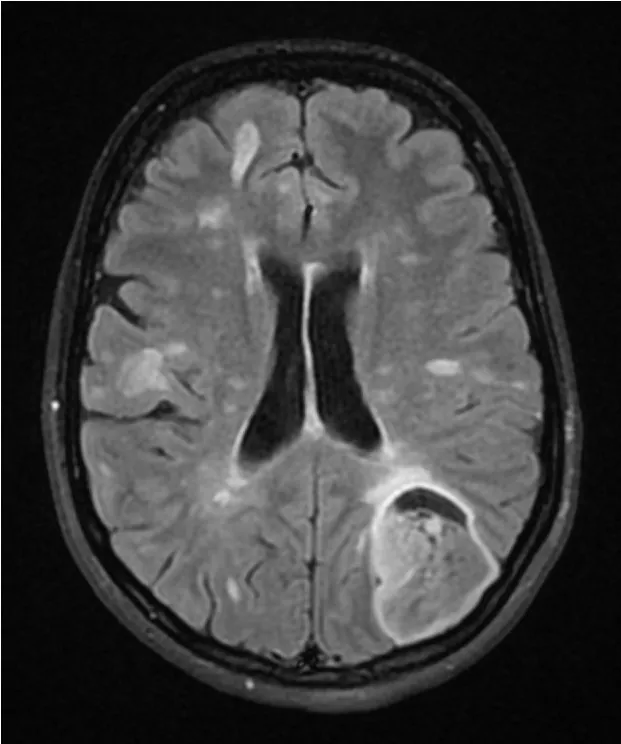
18F-fluorothymidine PET-MRI of the brain.
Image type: radiology (mri)